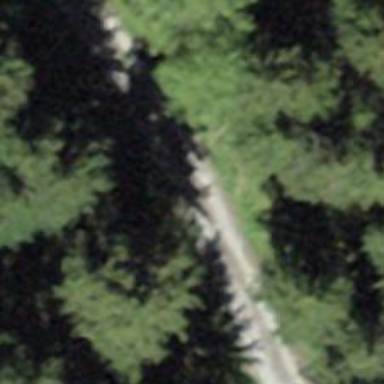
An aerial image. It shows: Downhill track with classic grooming. The track has grade2 tracktype.